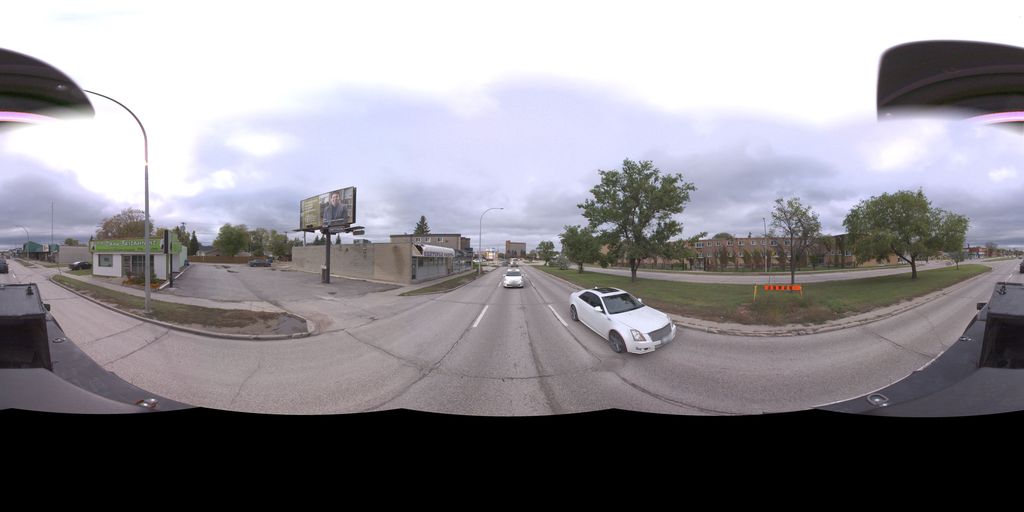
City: winnipeg